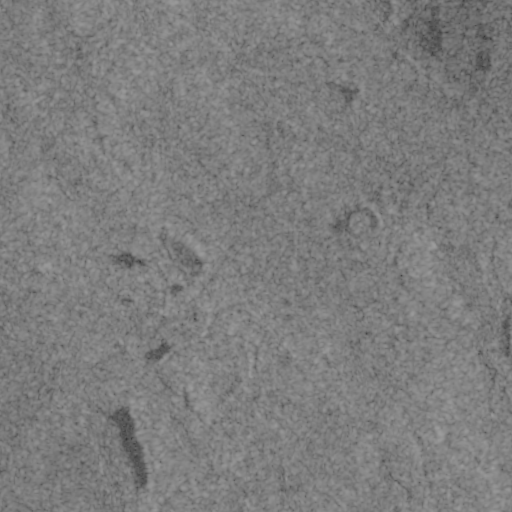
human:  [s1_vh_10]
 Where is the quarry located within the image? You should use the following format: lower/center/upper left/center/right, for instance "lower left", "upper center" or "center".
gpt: The quarry is located in the upper right of the image.
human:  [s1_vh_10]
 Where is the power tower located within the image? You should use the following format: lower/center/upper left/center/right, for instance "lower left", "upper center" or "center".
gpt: There is no power tower in the image.

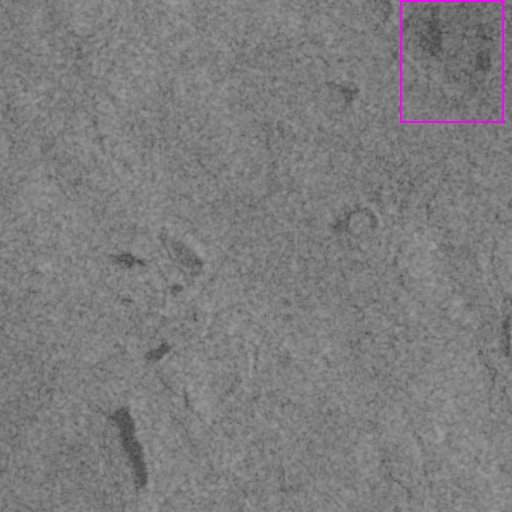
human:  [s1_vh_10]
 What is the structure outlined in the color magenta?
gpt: The structure outlined in magenta is a quarry.
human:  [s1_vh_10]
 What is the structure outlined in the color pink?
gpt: There is no pink outline.